Interaction volume radius: 10 \u00c5
Interaction volume height: 10 \u00c5
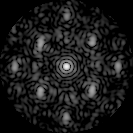
Disorder parameter: 0.4233